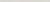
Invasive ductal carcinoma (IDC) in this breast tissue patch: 0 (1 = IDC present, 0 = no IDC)